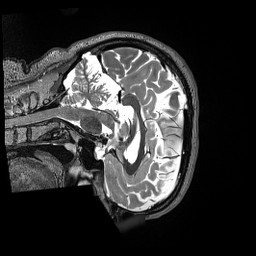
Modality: T2w
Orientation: sagittal
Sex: male
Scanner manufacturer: siemens
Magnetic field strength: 3 T
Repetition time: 3.2 s
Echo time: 0.563 s